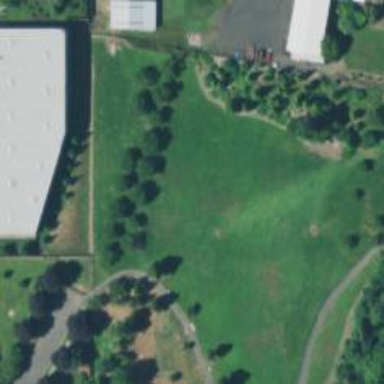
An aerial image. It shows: Disc golf hole.